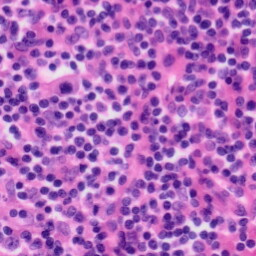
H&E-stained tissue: Tonsil